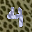
Label: 4